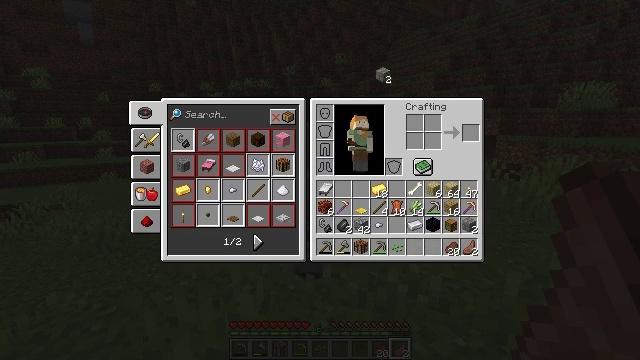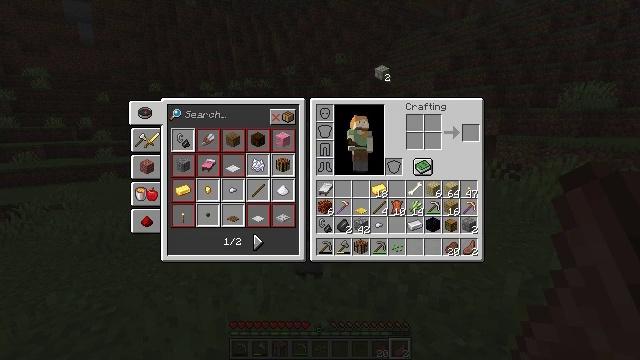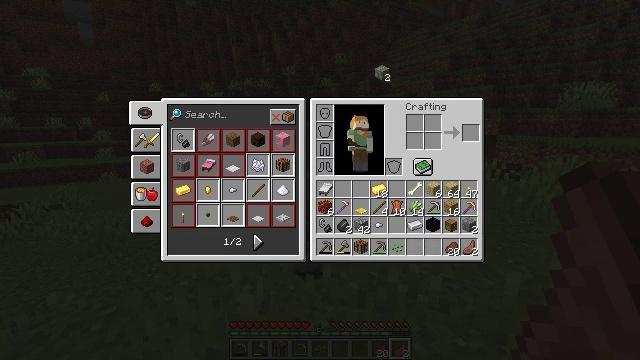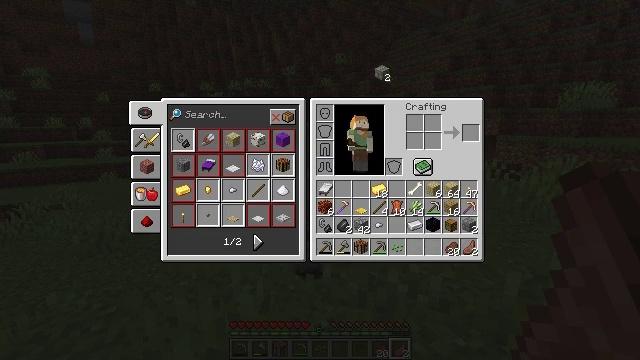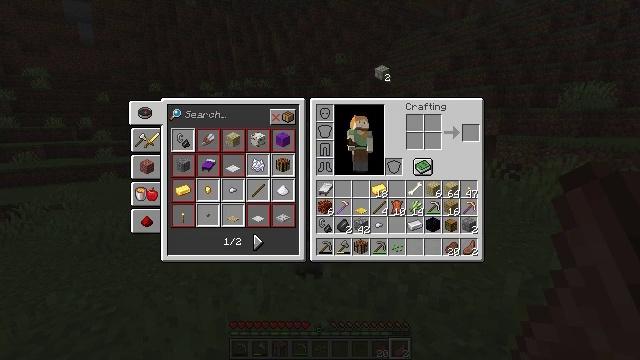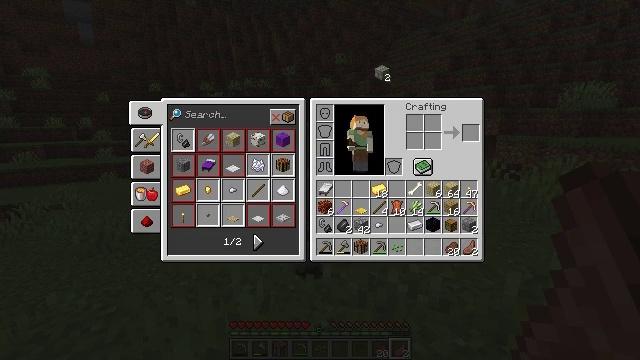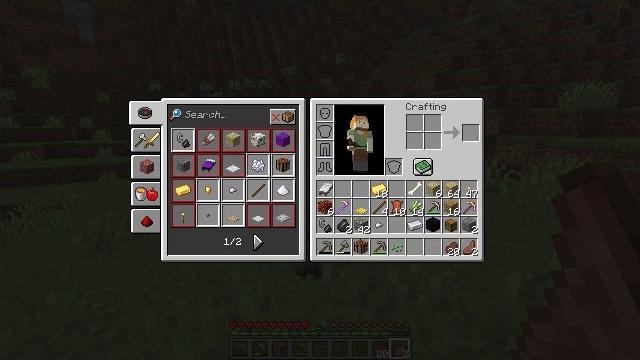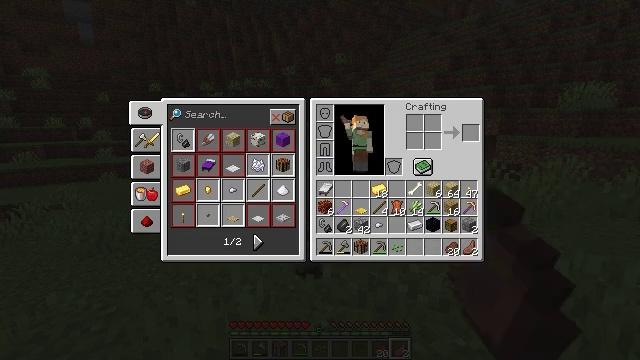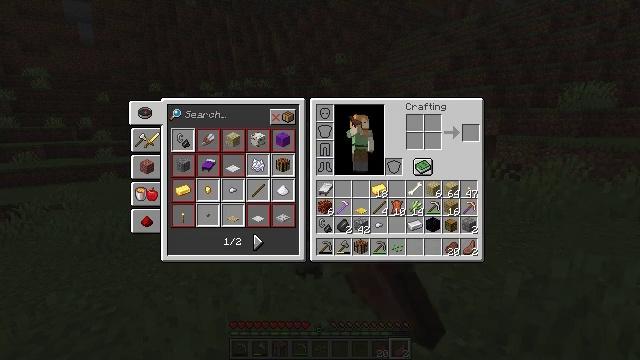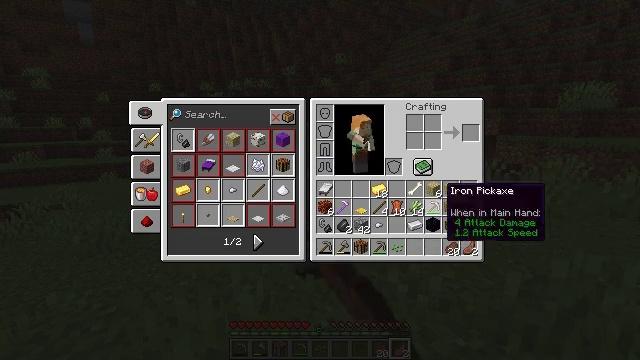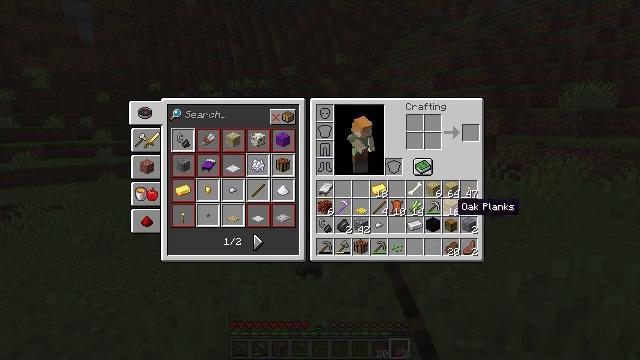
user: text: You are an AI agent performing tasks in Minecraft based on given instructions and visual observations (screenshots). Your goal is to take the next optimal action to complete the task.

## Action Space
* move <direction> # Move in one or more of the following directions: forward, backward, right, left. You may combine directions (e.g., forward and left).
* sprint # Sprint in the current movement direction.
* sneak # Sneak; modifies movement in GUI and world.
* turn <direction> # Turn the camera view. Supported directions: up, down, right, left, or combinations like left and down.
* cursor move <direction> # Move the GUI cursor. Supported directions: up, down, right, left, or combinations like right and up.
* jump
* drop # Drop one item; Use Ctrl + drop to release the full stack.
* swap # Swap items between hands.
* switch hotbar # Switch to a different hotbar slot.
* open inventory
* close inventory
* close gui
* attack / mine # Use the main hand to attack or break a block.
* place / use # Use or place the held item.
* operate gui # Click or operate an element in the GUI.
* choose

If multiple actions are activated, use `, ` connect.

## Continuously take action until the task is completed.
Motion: motion action
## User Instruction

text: Drop mossy stone bricks.
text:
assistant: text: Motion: no_op
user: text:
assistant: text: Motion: no_op
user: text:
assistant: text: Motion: operate gui
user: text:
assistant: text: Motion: operate gui
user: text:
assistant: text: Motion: operate gui
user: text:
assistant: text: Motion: no_op
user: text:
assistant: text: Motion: cursor move right and down
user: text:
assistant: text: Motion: cursor move right and down
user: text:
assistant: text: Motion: cursor move right and down
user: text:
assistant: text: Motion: cursor move right and down
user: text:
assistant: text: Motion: no_op